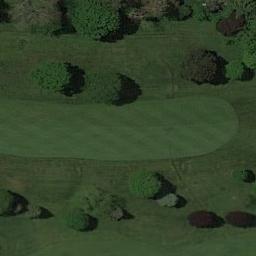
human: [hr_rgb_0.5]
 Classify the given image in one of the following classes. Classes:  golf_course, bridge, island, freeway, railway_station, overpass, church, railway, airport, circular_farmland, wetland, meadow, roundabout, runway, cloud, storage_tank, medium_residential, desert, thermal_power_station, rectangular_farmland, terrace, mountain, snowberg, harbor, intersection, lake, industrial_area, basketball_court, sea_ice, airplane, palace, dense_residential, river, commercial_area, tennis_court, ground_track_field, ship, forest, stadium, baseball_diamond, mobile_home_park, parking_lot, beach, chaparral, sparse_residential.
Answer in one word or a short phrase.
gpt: golf_course